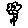
Label: flower